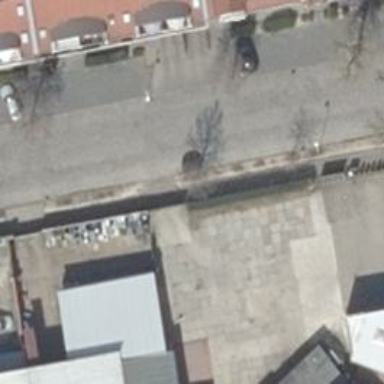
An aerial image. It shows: Residential road with sidewalks on both sides.